Interaction volume radius: 10 \u00c5
Interaction volume height: 45 \u00c5
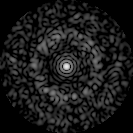
Disorder parameter: 0.836